Current action and preconditions to check: path_clear

Your task: For each precondition in the list above, predict whether it will hold at this action.

Consider the current scene as observed from the mobile robot's camera, and analyze the predicted future states of all dynamic agents (e.g., people, animals, vehicles, or any moving entities) within the NEXT SECOND.

IMPORTANT: Only answer "very likely" if you are absolutely certain—based on strong, clear evidence—that a dynamic agent will violate the precondition in the predicted future state. Do NOT answer "very likely" for unlikely, ambiguous, or low-probability risks.

Ask yourself for each precondition: Is there a high probability, with clear and convincing evidence, that the predicted future states of any dynamic agent will interfere with the predicted future state of the currently executing action within the NEXT SECOND, causing that precondition to fail?

Assess the risk level based on these predictions. Use "likely" or "very likely" if motions create a clear risk of interference.

Use "neutral" or "improbable" if agents are nearby but their predicted paths are clearly diverging or non-conflicting.

Failure Risk Categories: "very improbable", "improbable", "neutral", "likely", "very likely"

Answer Format: Output ONLY the probability_of_failure value from these categories: "very improbable", "improbable", "neutral", "likely", "very likely"

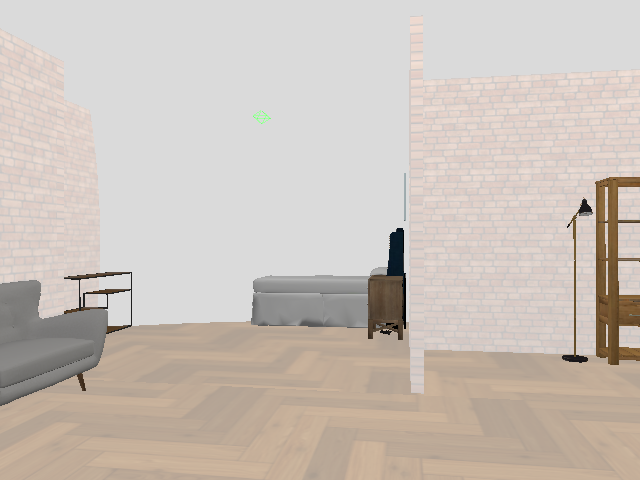

Answer: very improbable